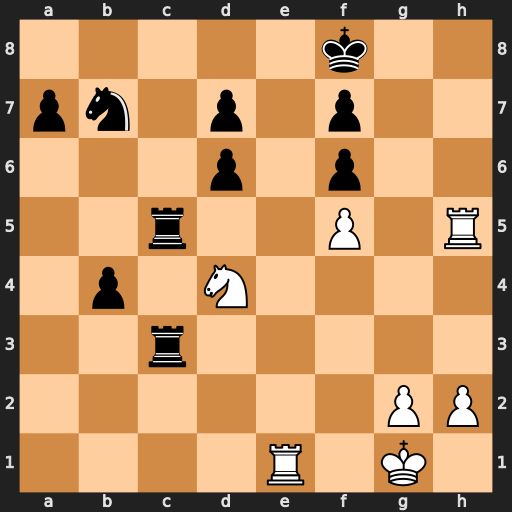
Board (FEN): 5k2/pn1p1p2/3p1p2/2r2P1R/1p1N4/2r5/6PP/4R1K1
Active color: w
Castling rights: -
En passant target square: -
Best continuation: Rh8+ Kg7 Ree8